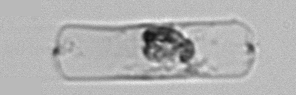
Label: Dactyliosolen_fragilissimus